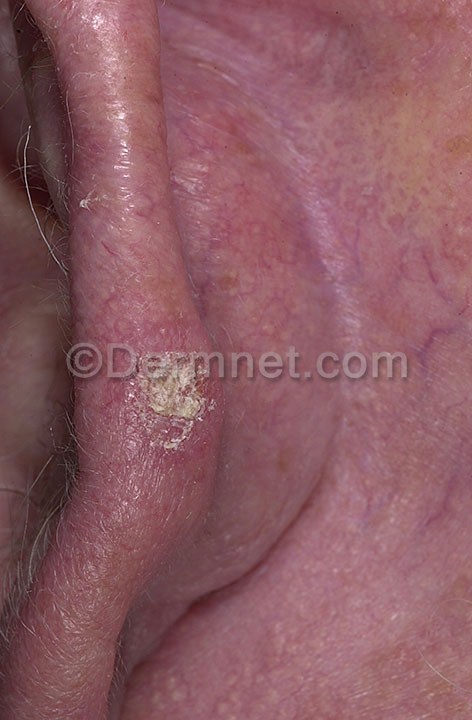
Disease: Actinic Keratosis Basal Cell Carcinoma and other Malignant Lesions